Question: I just installed MonoDevelop, but I cannot refresh the add-in repositories (see picture)

Version info:
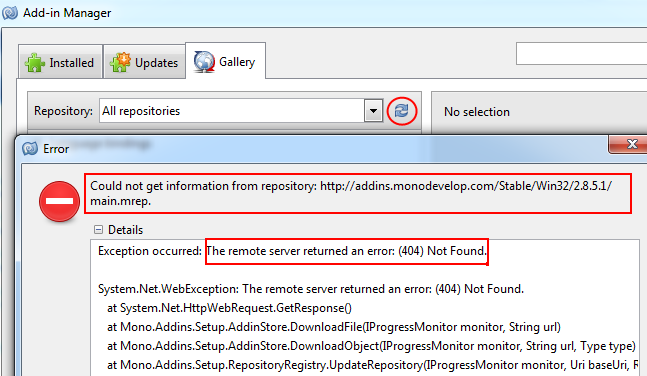
Answer: Removing the last revision part of the repository url fixes the problem:
'''
http://addins..../2.8.5.1 > http://addins..../2.8.5
'''